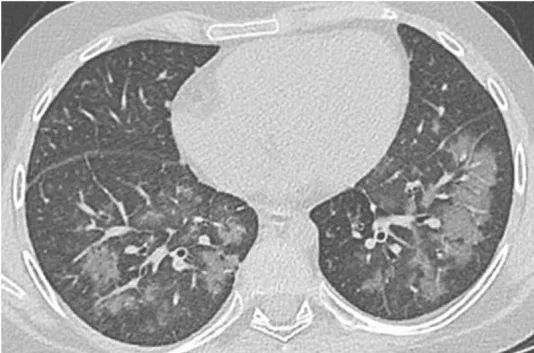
(B, C) Thin-section computed tomography (CT) obtained Day +49 (from 2nd transplant) demonstrate diffuse ground-glass opacification involving all 5 lobes.
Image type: radiology (ct)